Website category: book
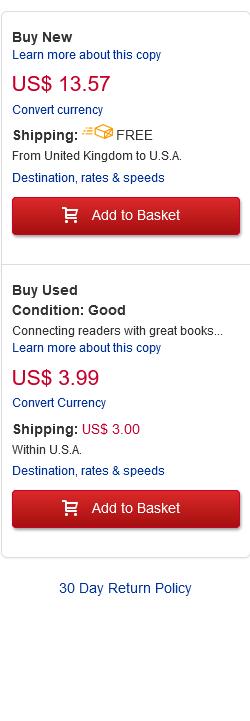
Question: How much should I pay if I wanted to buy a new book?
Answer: US$ 13.57

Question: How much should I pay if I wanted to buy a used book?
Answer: US$ 3.99

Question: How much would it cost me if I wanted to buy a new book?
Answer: US$ 13.57

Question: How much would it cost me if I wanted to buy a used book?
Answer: US$ 3.99

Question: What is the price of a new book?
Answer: US$ 13.57

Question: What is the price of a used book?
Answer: US$ 3.99

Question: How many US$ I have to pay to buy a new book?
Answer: US$ 13.57

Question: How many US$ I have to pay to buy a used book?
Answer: US$ 3.99

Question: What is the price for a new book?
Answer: US$ 13.57

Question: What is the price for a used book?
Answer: US$ 3.99

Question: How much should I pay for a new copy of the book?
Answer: US$ 13.57

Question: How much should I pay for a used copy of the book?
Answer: US$ 3.99

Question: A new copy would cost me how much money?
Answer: US$ 13.57

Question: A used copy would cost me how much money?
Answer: US$ 3.99

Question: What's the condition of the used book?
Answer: Good

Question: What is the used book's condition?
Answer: Good

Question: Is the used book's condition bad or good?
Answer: Good

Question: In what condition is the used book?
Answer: Good

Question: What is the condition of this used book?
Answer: Good

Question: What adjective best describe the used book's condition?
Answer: Good

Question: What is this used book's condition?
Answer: Good

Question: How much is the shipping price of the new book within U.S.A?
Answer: FREE

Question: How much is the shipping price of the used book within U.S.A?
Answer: US$ 3.00

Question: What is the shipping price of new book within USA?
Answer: FREE

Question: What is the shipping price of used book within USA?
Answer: US$ 3.00

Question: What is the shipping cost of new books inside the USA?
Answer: FREE

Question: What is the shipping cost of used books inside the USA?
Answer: US$ 3.00

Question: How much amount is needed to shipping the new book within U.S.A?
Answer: FREE

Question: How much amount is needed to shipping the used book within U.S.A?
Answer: US$ 3.00

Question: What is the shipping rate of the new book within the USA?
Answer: FREE

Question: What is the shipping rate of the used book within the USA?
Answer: US$ 3.00

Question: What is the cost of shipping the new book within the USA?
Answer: FREE

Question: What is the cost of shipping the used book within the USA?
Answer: US$ 3.00

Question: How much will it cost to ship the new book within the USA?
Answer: FREE

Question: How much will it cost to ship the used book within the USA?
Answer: US$ 3.00